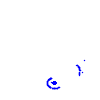
Particle: pion